Field crop: maize
Growth stage: 2
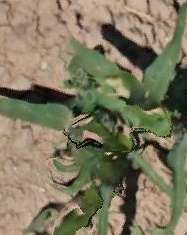
Species: maize